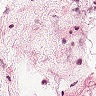
Metastatic tissue present: no